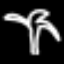
Label: palm tree